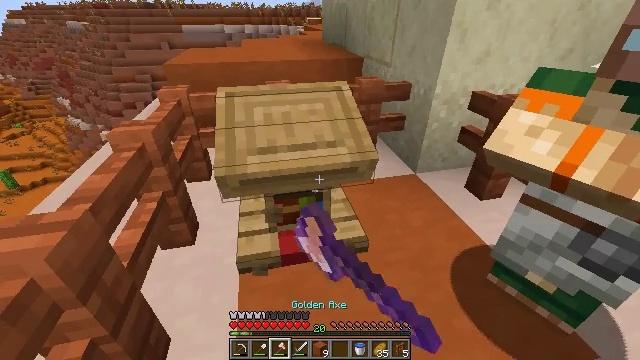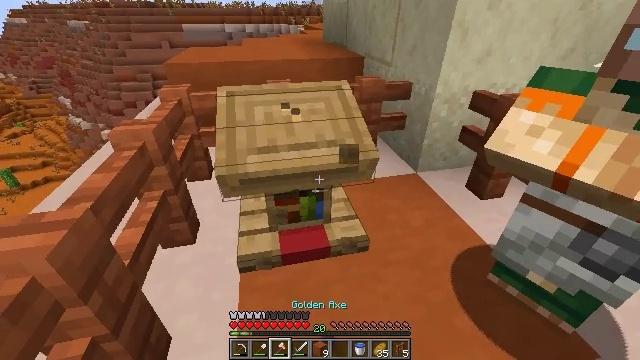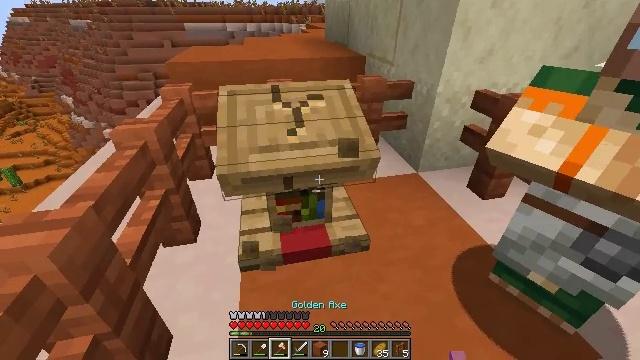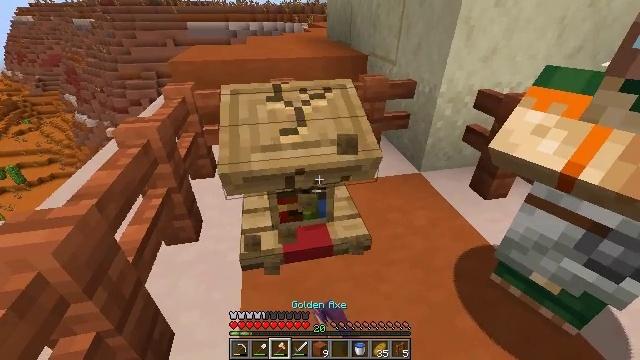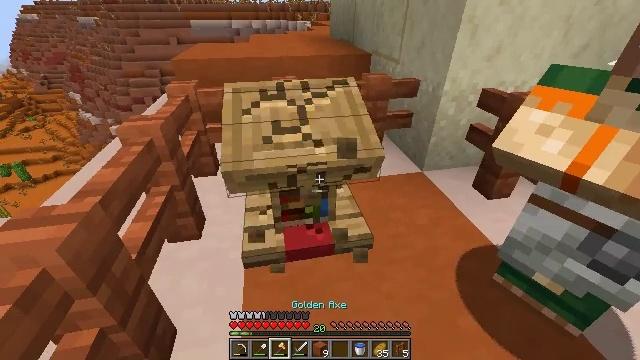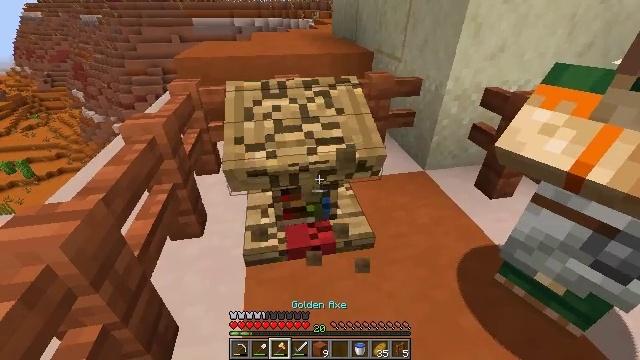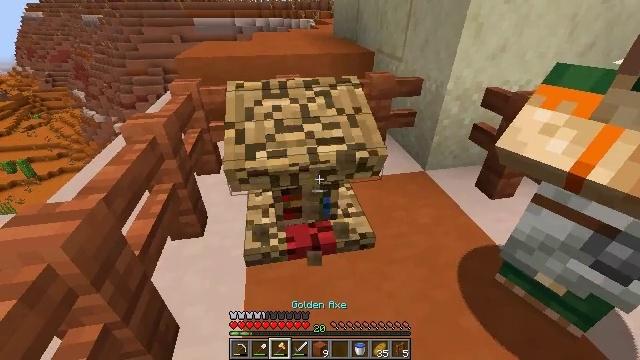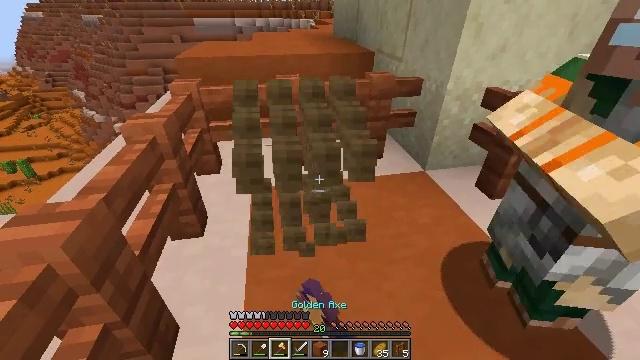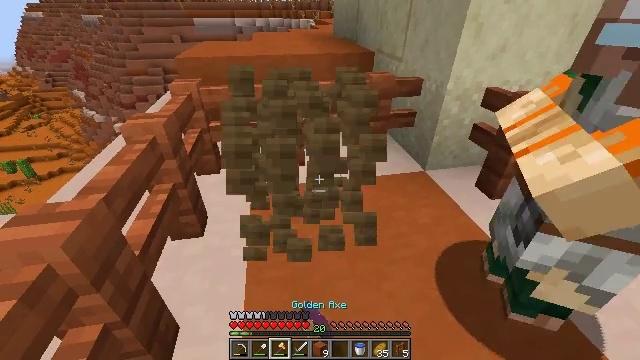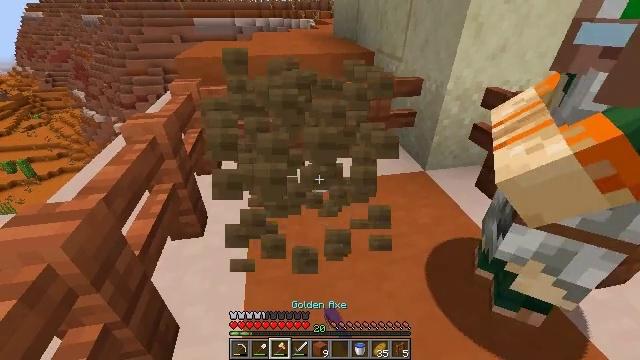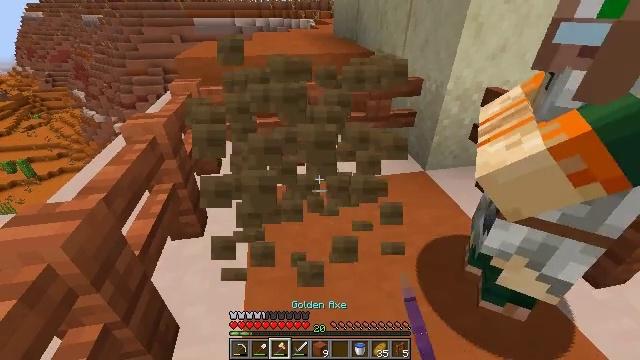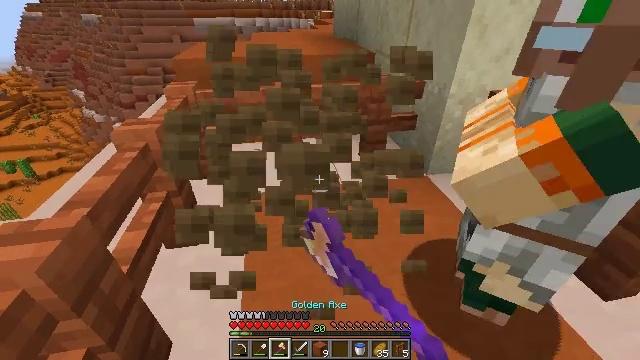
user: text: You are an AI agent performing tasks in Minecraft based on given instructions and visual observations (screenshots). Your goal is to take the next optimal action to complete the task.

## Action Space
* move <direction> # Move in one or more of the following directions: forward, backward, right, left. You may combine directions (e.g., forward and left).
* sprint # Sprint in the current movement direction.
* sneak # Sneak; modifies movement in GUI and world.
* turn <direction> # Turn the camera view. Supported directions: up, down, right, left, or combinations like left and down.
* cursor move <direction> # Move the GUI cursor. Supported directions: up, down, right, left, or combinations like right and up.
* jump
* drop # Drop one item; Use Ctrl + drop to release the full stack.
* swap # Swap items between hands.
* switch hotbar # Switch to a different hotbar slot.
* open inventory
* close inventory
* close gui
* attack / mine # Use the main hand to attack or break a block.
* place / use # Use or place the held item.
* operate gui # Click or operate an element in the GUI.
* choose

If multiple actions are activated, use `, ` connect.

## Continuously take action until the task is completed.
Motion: motion action
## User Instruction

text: Left-click to mine the lectern.
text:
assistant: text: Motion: attack / mine
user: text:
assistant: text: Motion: attack / mine
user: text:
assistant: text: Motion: attack / mine
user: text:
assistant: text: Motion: attack / mine
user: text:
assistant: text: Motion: attack / mine
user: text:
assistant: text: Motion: attack / mine
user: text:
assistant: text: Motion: attack / mine
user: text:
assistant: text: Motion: attack / mine
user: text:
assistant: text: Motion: attack / mine
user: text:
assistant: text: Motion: attack / mine
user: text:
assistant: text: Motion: move forward
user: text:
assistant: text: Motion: no_op